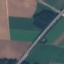
Label: Highway